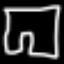
Label: pants